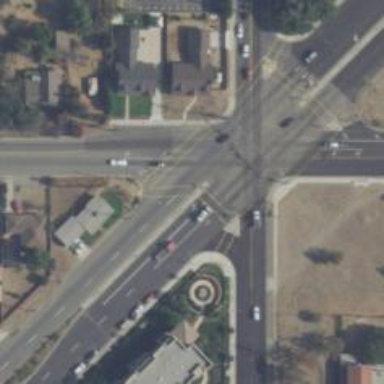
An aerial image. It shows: Crossing on the road.